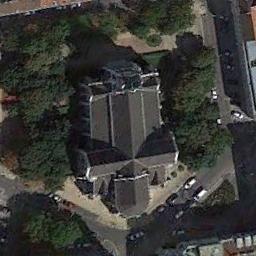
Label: church